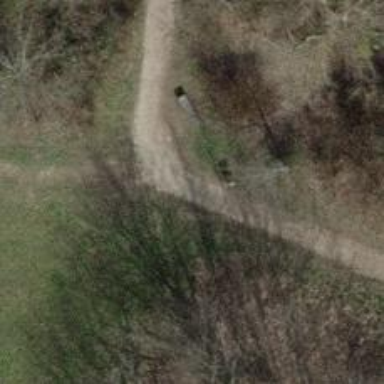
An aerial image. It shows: Footway with fine gravel surface.